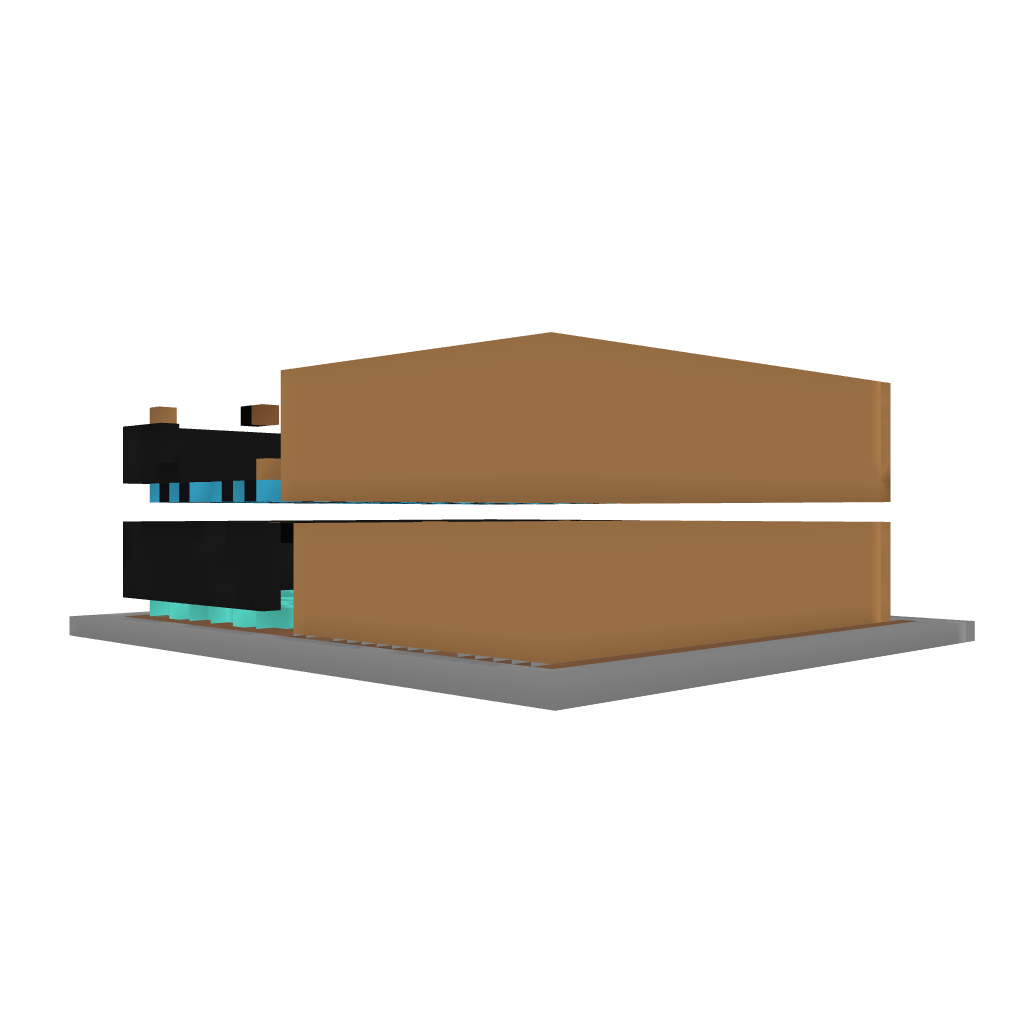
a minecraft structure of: Studio 002